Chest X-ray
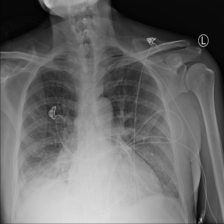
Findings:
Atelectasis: positive
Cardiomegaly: negative
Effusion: negative
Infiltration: positive
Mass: negative
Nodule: negative
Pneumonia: positive
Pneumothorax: negative
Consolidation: negative
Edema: negative
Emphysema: negative
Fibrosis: negative
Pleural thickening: negative
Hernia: negative